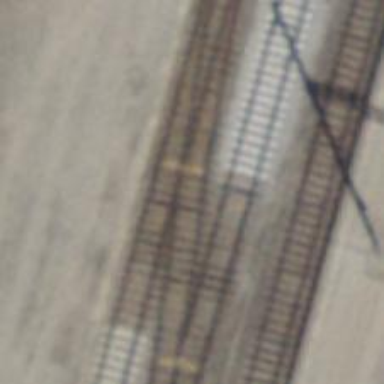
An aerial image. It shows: Railway yard with one track. The railway is electrified with contact line.